Aerial crown-view tile of a tropical tree (Barro Colorado Island, Panama), acquired 20250124:
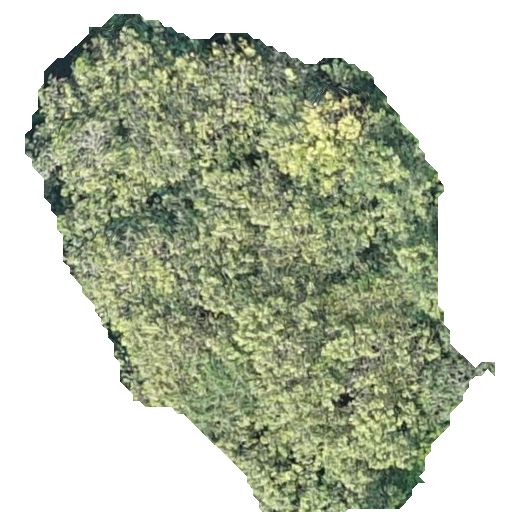
Species: Apeiba membranacea
GBIF accepted scientific name: Apeiba membranacea
Crown area: 225.827 m²